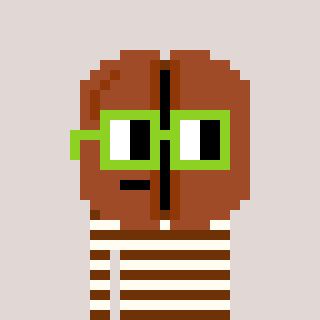
a pixel art character with square light green glasses, a coffeebean-shaped head and a grayscale-colored body on a warm background